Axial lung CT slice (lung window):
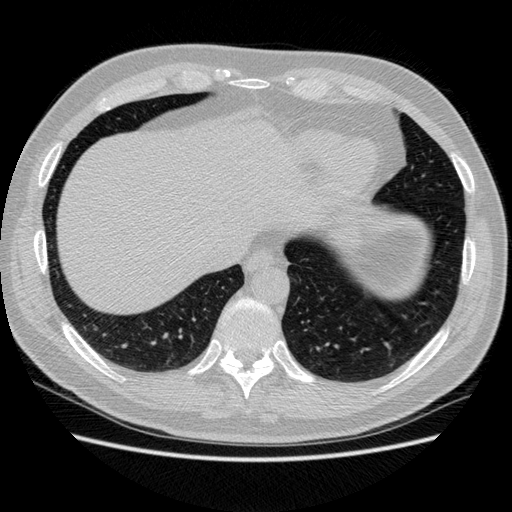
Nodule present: no